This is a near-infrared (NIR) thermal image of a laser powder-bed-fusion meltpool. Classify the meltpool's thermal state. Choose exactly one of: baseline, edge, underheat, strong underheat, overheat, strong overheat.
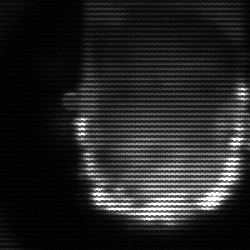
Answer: baseline